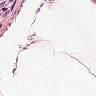
Metastatic tissue present: no